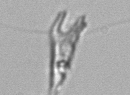
Label: Chrysochromulina_lanceolata